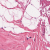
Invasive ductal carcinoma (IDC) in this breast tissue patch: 0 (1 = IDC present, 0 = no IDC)